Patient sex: M
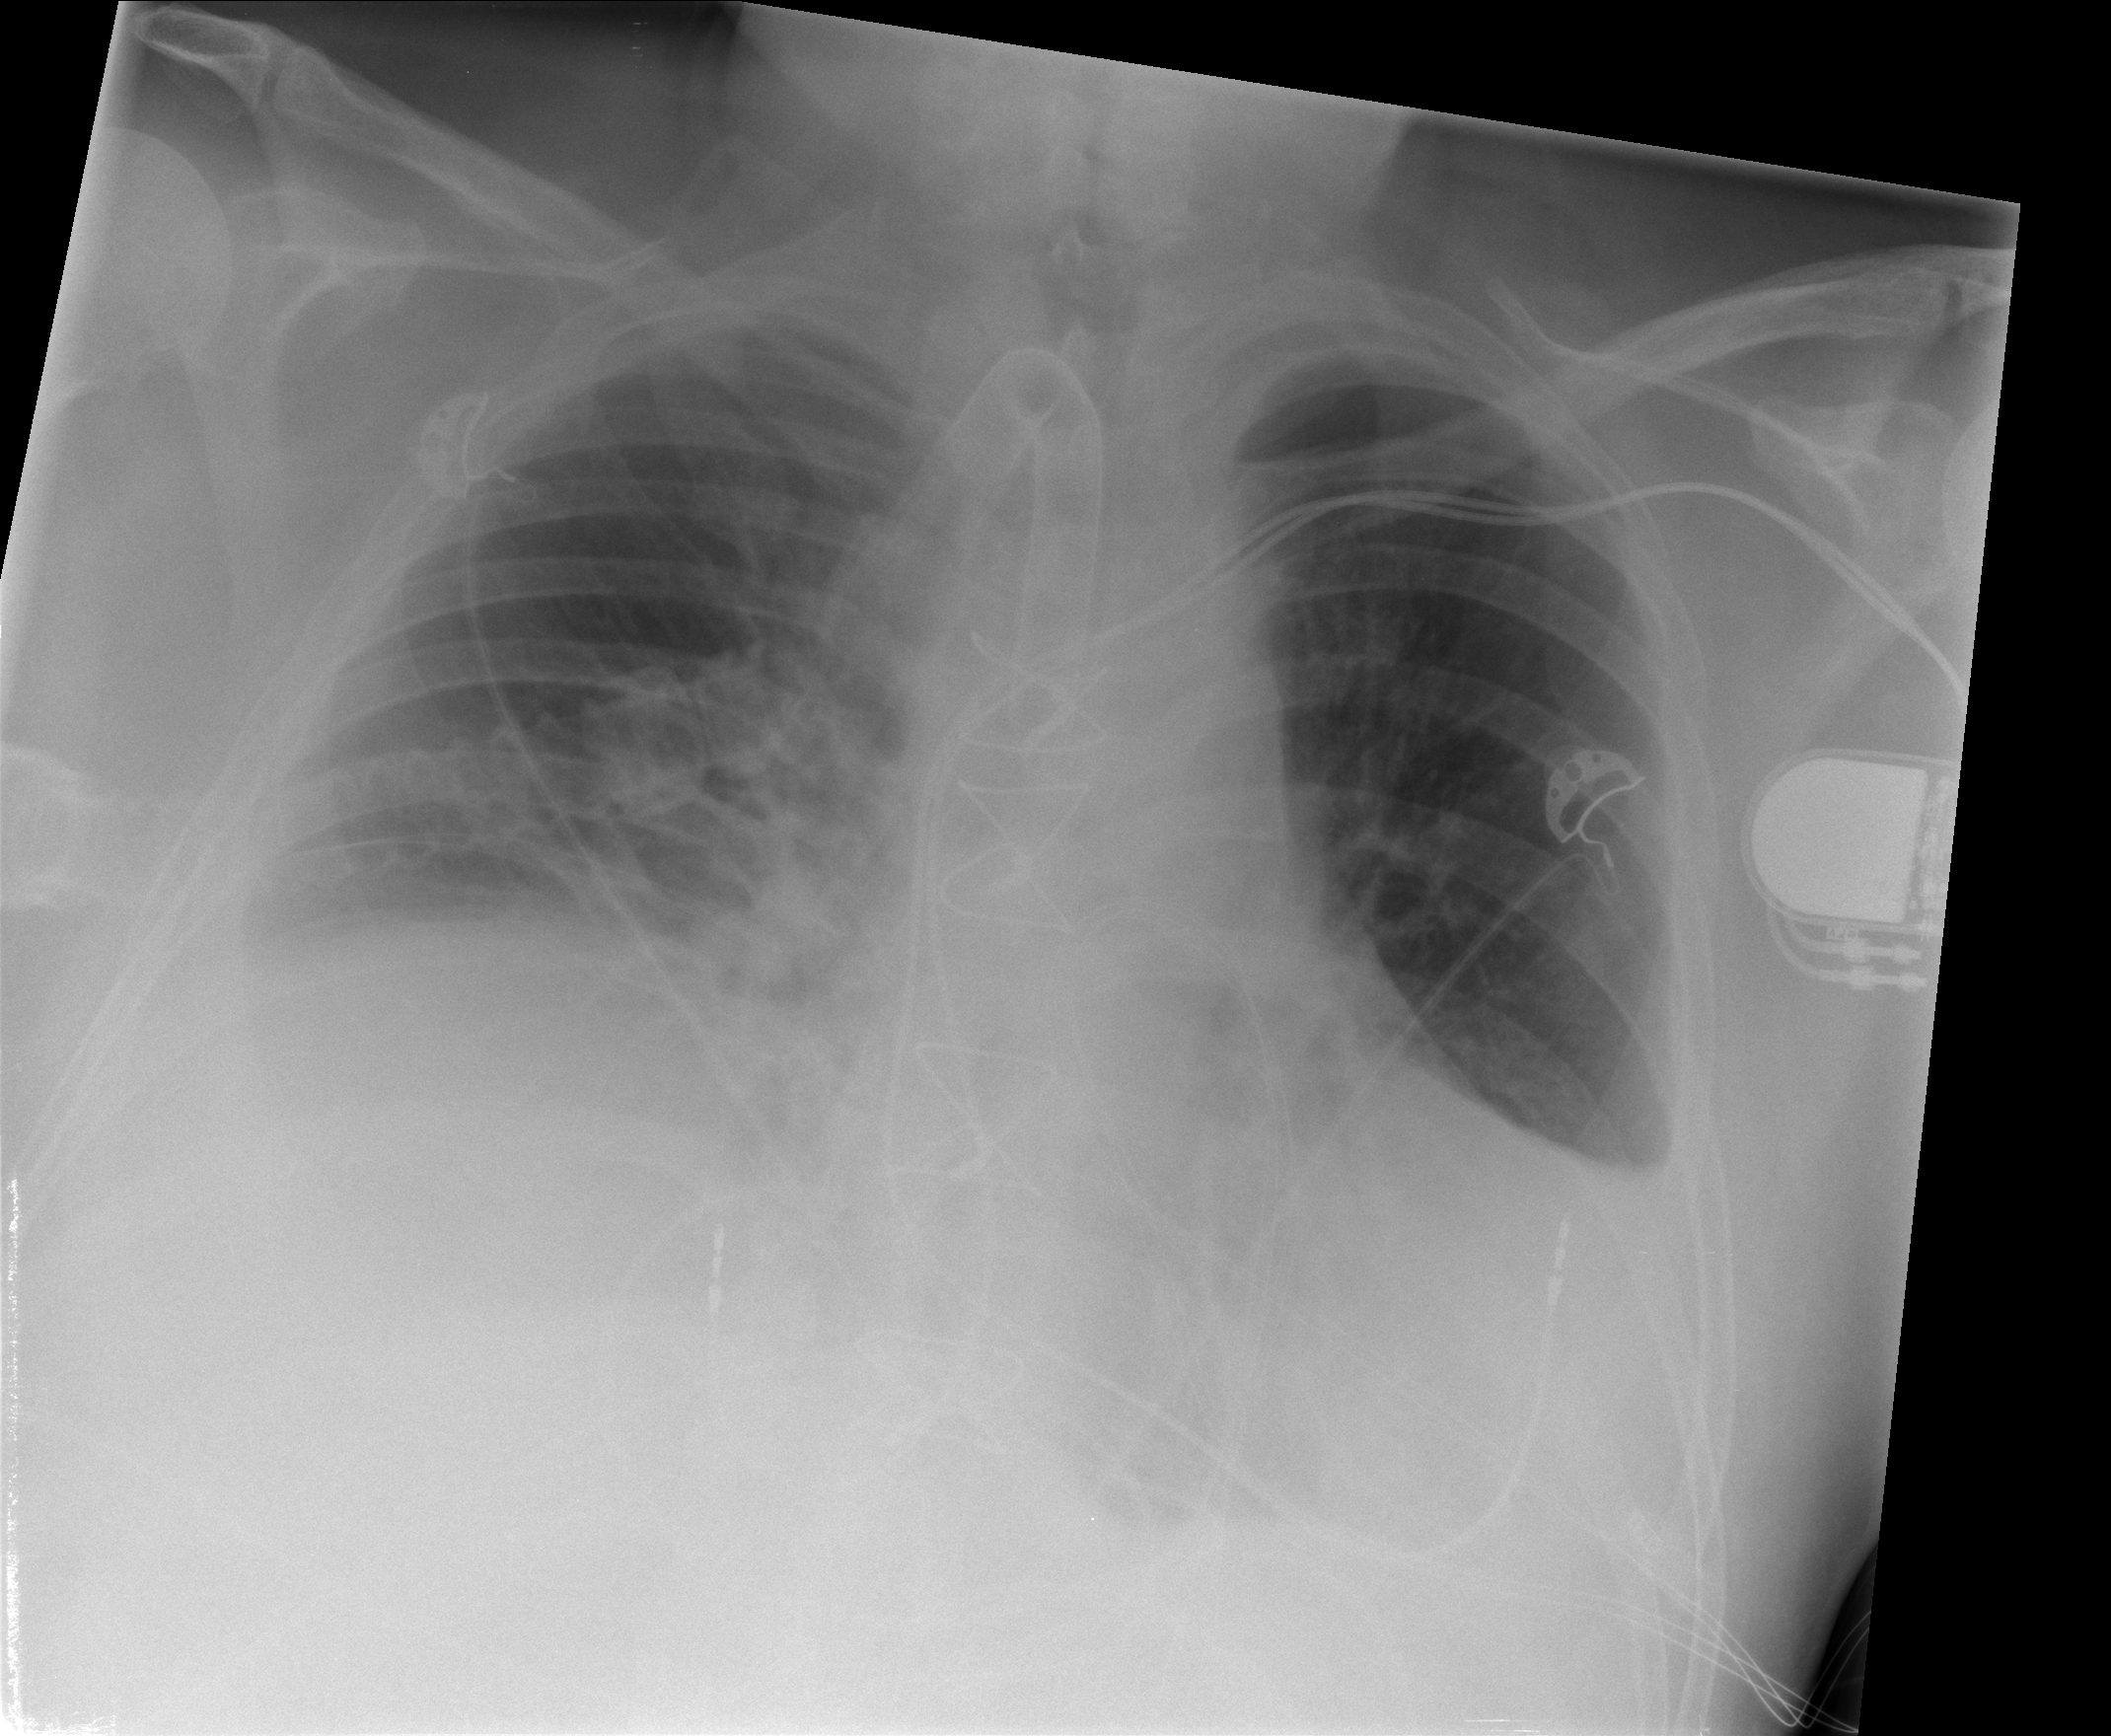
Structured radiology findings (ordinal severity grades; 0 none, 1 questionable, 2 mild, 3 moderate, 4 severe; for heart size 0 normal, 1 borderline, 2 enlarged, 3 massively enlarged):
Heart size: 2
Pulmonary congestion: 2
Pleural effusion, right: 2
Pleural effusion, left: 1
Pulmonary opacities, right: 0
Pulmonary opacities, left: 0
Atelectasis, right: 2
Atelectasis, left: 2